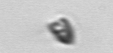
Label: Pyramimonas